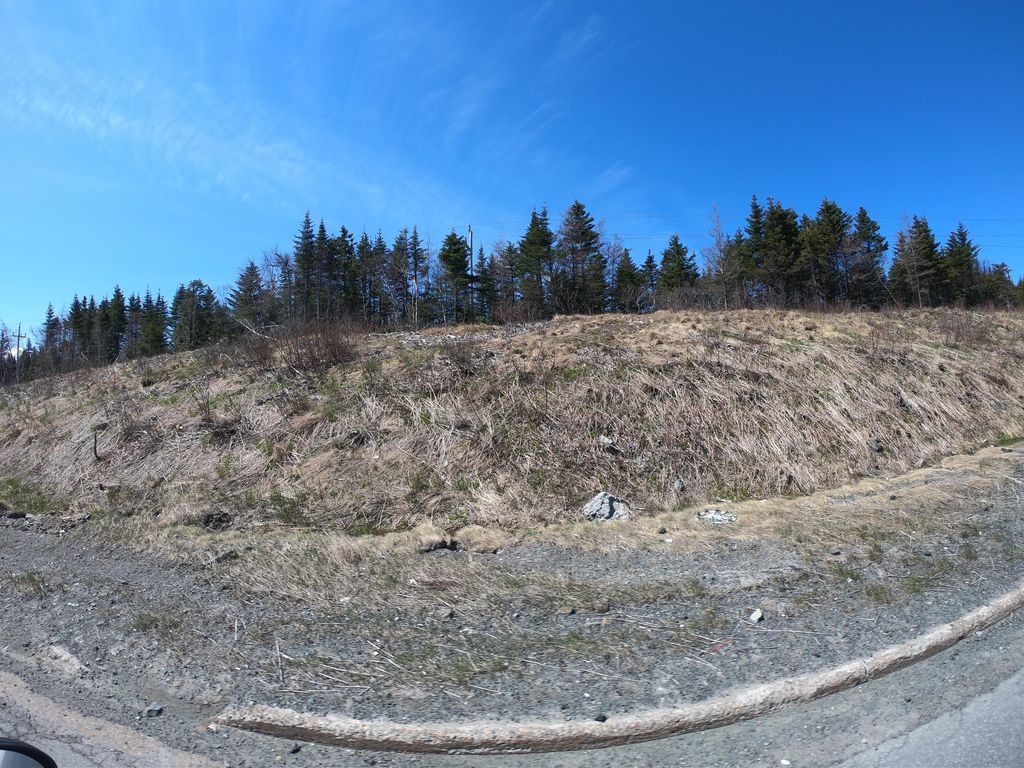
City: st_johns